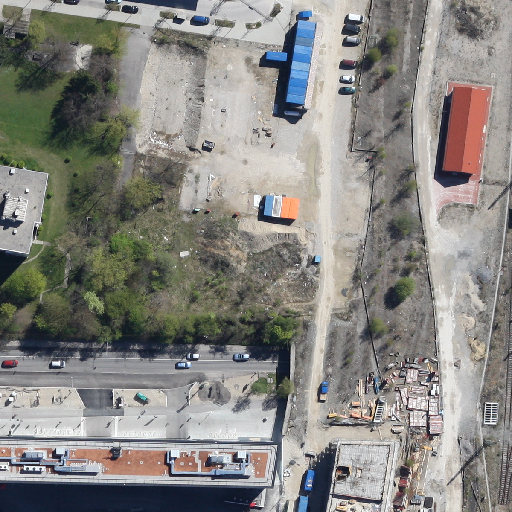
Referring expression: bikeway